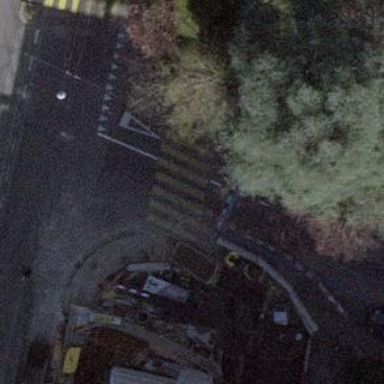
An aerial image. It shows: Uncontrolled zebra crossing with zebra markings.